Field crop: maize
Growth stage: 2
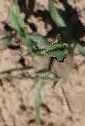
Species: maize